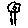
Label: flower